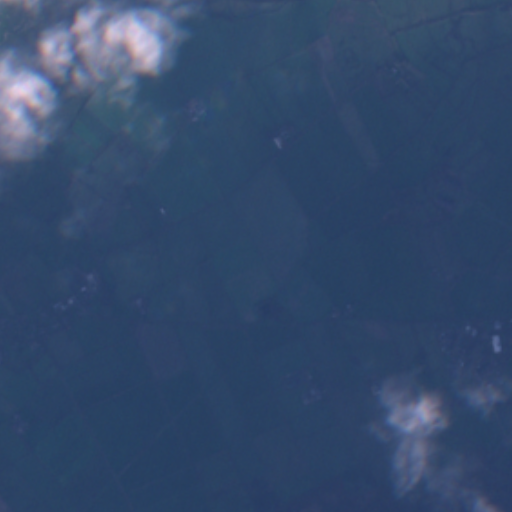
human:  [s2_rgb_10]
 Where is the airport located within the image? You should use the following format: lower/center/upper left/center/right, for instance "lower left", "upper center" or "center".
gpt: The airport is located in the lower right of the image.
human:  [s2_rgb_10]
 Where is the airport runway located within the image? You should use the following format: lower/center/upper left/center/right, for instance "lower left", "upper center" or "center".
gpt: The airport runway is located in the lower right of the image.
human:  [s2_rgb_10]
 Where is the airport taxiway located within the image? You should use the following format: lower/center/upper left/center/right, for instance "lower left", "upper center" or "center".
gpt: The airport taxiway is located in the lower right of the image.
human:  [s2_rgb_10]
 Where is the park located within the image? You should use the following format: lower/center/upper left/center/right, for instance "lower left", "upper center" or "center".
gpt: The park is located in the lower left of the image.
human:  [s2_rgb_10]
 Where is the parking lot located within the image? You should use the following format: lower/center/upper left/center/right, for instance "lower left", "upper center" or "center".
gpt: There is no parking lot in the image.